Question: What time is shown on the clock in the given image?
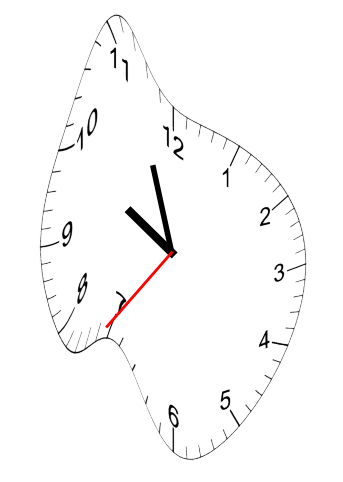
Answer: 09:56:36